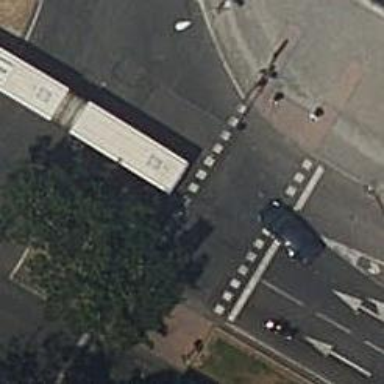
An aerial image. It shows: Zebra crossing with traffic signals.